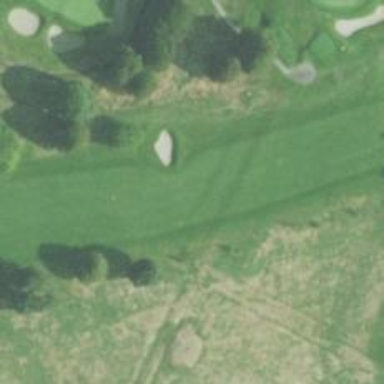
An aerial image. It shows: Golf hole.